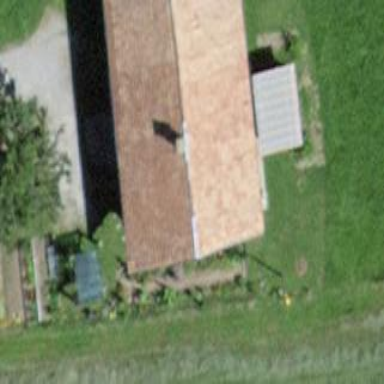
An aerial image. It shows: Farm building.